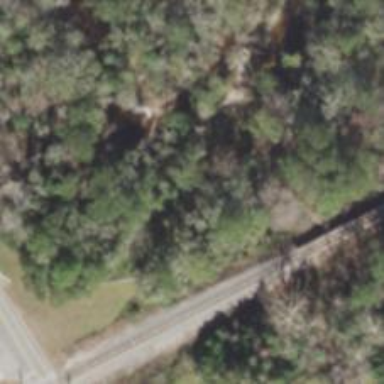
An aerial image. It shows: Abandoned road.